Question: If some module depends from some other sub-module, either including it in its header or in its code file, And what if modules, besides contributing to the main program, are also mutually dependent?
The figure below schematically illustrates a situation in which module1.h/.c requires a sub-module module4.h, and module2 requires module3.

Each header file has their own typedef struct exemple:
'''
typedef struct list * List;
'''
and the source file related to the header files implement the struct like :
'''
struct list {
unsigned length;
char * value;
};
'''
I got another struct in a header file:
'''
typedef enum {START, END, MIDDLE, COMMENTS, CONDITIONS} TypeListBal;
typedef struct bal * Bal;
'''
and source file :
'''
struct bal {
TypeListBal type;
List name; // Name of the bal
List attributes[]; // Array of type struct List
};
'''
I've been reading a lot tonight and I'm not quite sure about one thing. If I'm just including the header file in the source file that I need in my case, I'm including list.h in bal.c cause my bal.c got a struct definition which as member of type List.
To make it work, do I have to put specific #INCLUDE in all my modules or will the job be done at the compilation?
I mean in make makefile, to have my bal.o object, it will look like:
'''
bal.o: list.o bal.c bal.h
$(CC) -g -W -Wall -c list.o bal.c bal.h
'''
So as soon the makefile try to compile bal.o, the compiler will see all the dependencies, and will be able to compile everything.
That's how I did understand but when I try this, I get:
'''
error: dereferencing pointer to incomplete type
'''
I'm guessing it's because in my bal.c file, I'm declaring variable of type struct List and the compiler doesn't have any ideas about struct List cause the definition of struct list is in the list.c file.
So the question again is:
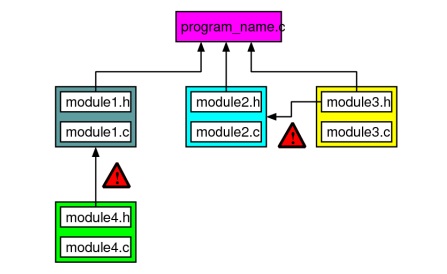
Answer: Your header file is broken. This is an incomplete type:
'''
typedef struct bal * Bal;
'''
It needs the 'struct' declaration to make it complete. That ought to be in the header file, too. If in C code you say '*Bal' without the complete type, the compiler gives up because it doesn't have any information about what this expression means, i.e. the fields of the struct.
There should be absolutely no problem with the dependency graph you're showing. You want to use guards to ensure header files are included only once. Then you can include one header from another, and the C preprocessor will "just work" as long as there are no cyclic dependencies. In your case, the header for e.g. module 4 would look like:
'''
// module4.h
#ifndef MODULE_4_H_INCLUDED
#define MODULE_4_H_INCLUDED
#include "module1.h"
// all public type declarations for module 4 types
#endif // MODULE_4_H_INCLUDED
'''
Make all the headers (including module1.h) similar, with their own guard definitions. Then the module 4 code:
'''
// module4.c
#include "module4.h"
// Use module 4 types.
'''
In general, if you need types given by a header file in some '.c' file, include it even if it would be included by dependencies between headers. The guards will generally ensure no redundancy.
Additionally, your idea of make dependencies is incorrect. E.g. to compile 'module4.c' successfully to obtain 'module4.o', you need (of course) 'module4.c', 'module4.h', and 'module1.h'. Those are the build dependencies. So the rule will be:
'''
module4.o : module4.c module4.h module1.h
$(CC) -g -W -Wall -c module4.c
'''
But you should not write specific rules like this. Make has built-ins and general rules that are simpler to use. And you can use 'gcc' itself to generate the header file dependencies rather than tracking them manually (which can lead to all kinds of disaster). See <URL>.